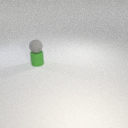
small green rubber cylinder below small gray rubber sphere